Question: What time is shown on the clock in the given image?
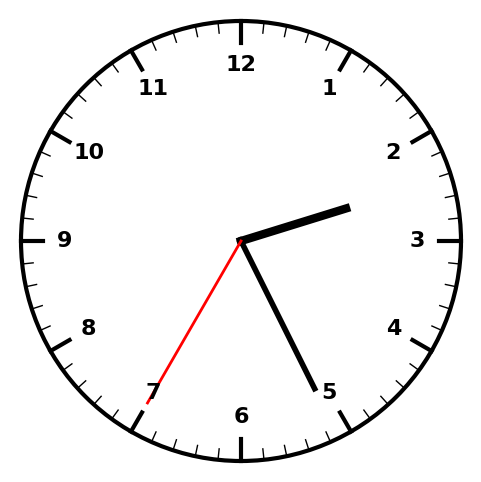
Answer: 02:25:35